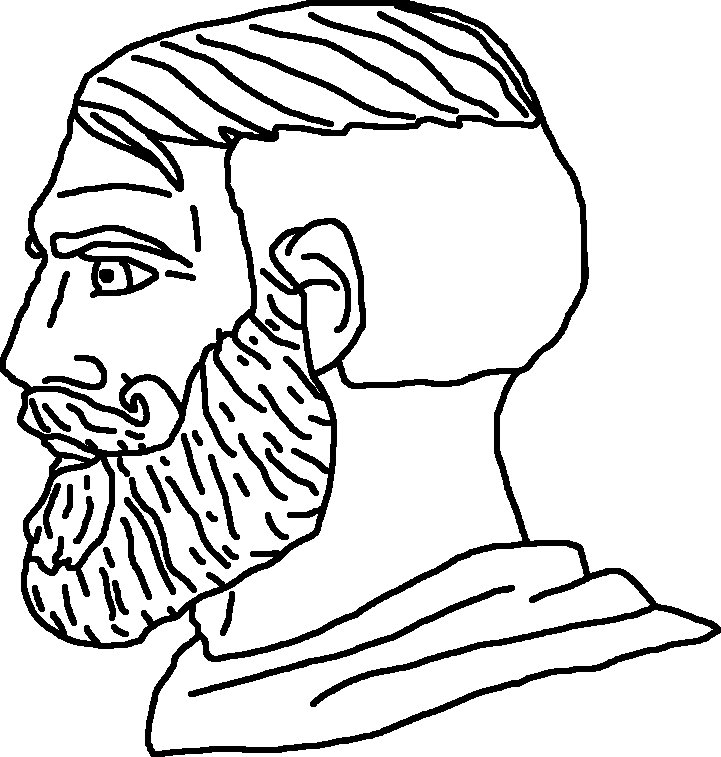
Label: 4_Yes_Chad